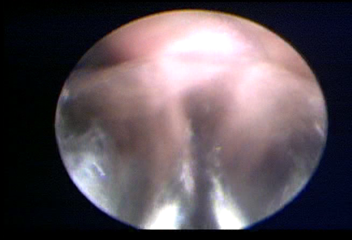
Modality: WLC
Class: Normal mucosa
Bladder cancer association: No